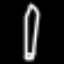
Label: pencil